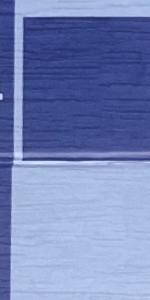
Label: Empty